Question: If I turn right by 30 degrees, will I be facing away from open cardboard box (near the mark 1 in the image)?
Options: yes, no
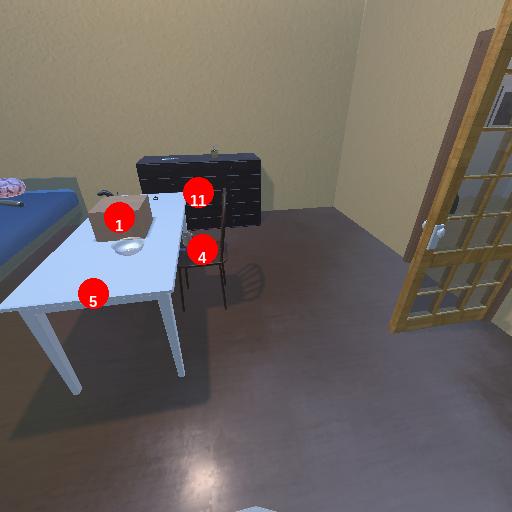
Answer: yes